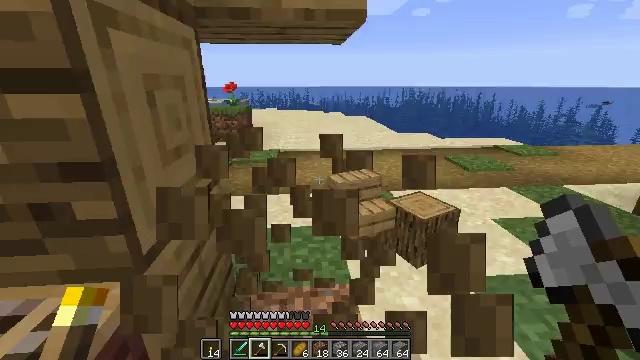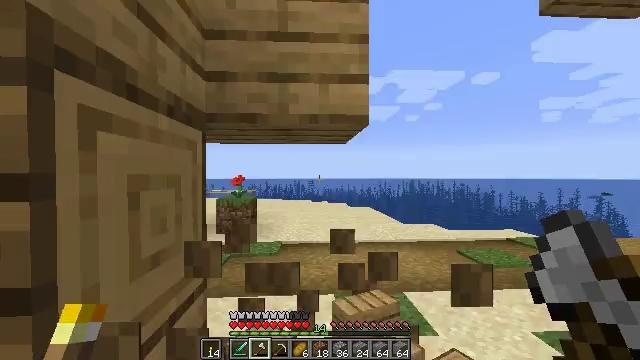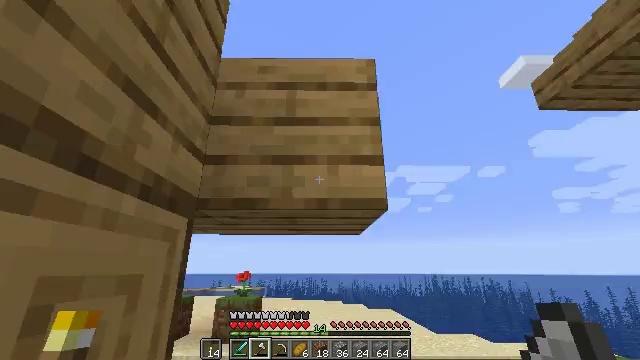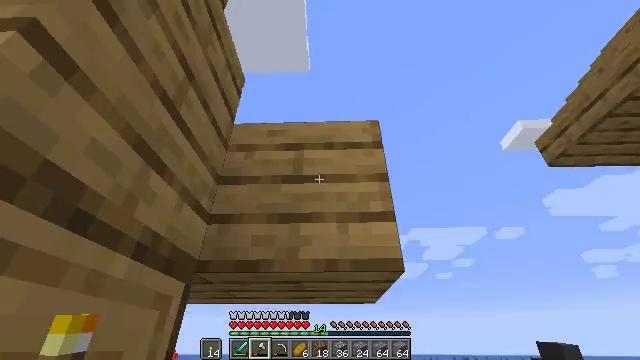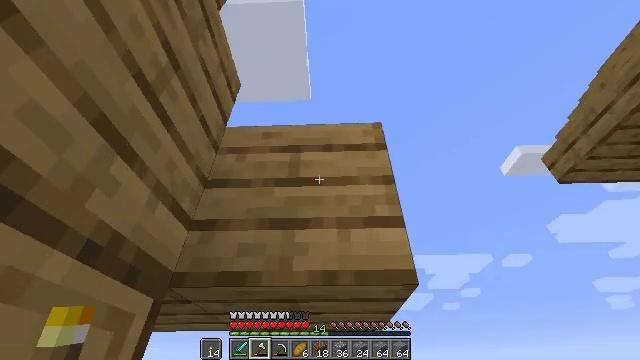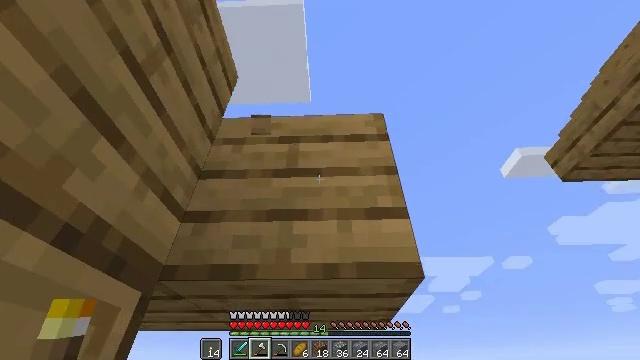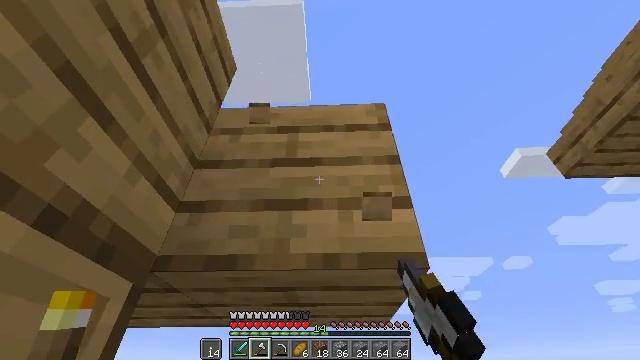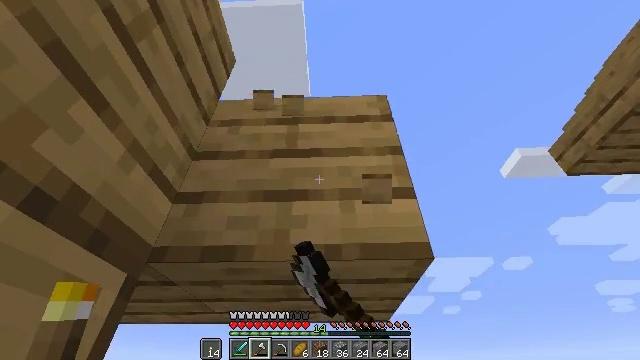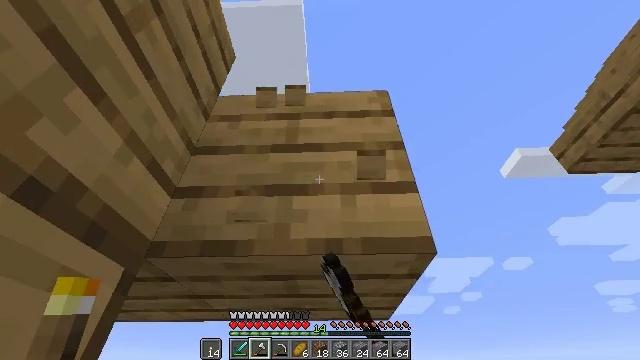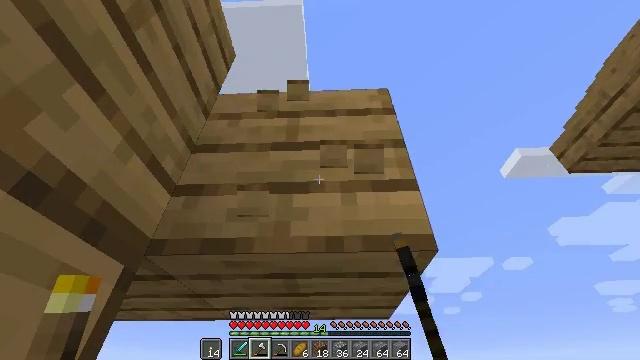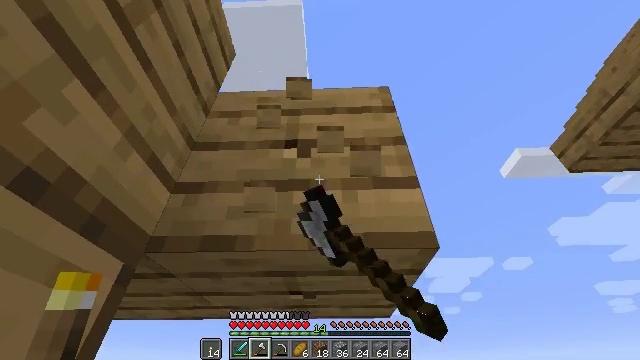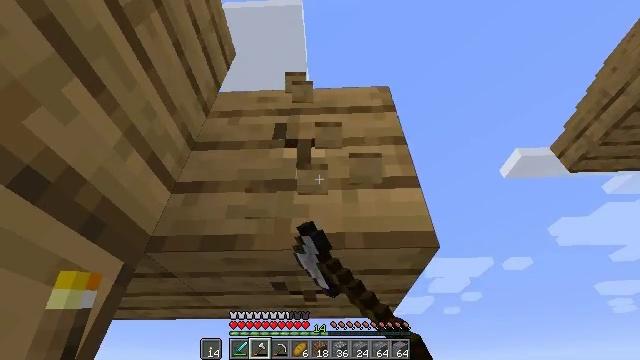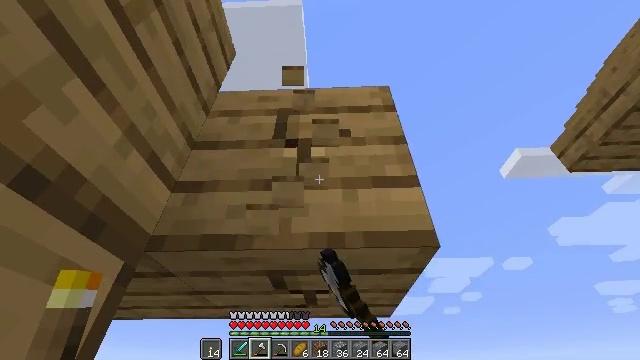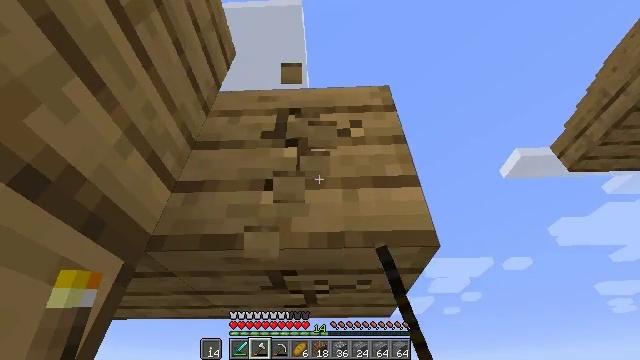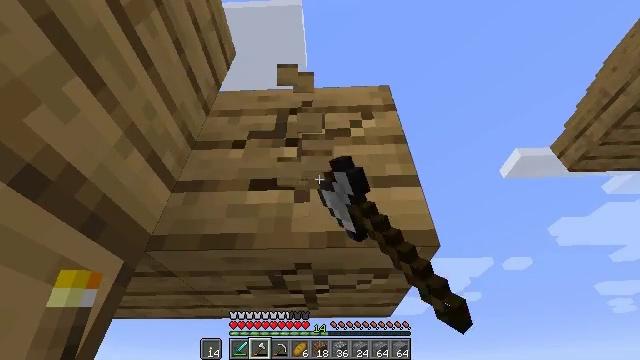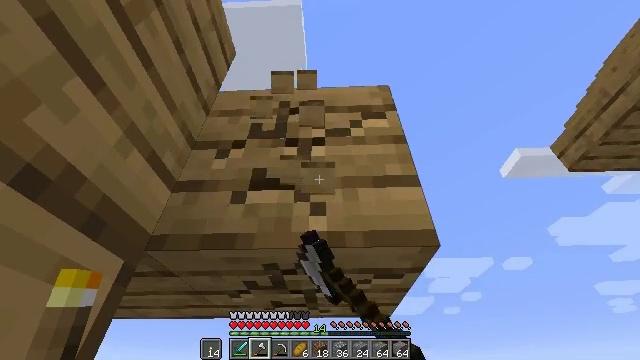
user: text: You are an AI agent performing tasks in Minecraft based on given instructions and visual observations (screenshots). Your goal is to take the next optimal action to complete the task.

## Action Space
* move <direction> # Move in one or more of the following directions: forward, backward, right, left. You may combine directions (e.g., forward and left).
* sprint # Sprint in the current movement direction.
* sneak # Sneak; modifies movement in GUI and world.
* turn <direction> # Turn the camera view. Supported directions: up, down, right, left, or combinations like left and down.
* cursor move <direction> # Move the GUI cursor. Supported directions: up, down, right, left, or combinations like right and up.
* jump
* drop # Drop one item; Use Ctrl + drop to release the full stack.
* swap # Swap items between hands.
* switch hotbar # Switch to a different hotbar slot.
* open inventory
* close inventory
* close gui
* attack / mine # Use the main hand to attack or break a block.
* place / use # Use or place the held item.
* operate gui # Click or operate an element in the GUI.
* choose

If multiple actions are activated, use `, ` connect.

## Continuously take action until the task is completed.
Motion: motion action
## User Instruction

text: Gather some oak stairs for reuse.
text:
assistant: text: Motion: move forward, turn up
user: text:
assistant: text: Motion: move forward, turn left and up
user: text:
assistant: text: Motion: move forward, turn left and up
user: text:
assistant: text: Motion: turn up
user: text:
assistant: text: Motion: attack / mine
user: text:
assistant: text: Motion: attack / mine
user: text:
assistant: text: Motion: attack / mine
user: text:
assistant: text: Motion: attack / mine
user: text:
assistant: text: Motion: attack / mine
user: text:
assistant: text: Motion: attack / mine
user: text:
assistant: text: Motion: attack / mine
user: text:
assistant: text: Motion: attack / mine
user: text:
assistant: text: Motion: attack / mine
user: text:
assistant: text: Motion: attack / mine
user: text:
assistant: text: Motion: attack / mine
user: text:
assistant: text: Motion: attack / mine
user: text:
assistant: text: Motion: attack / mine
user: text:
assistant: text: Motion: attack / mine
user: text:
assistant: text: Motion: move forward, turn left, attack / mine
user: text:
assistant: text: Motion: move forward, turn left and down, attack / mine
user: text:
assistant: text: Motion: move forward, turn left, attack / mine
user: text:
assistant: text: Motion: move forward, turn left, attack / mine
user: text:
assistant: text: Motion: move forward, attack / mine
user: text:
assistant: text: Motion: move forward, turn left, attack / mine
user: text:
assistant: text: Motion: move forward, turn left, attack / mine
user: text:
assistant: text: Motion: turn left and up, attack / mine
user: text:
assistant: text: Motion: turn left and up, attack / mine
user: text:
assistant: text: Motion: turn left, attack / mine
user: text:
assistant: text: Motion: turn left, attack / mine
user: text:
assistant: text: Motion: turn left, attack / mine